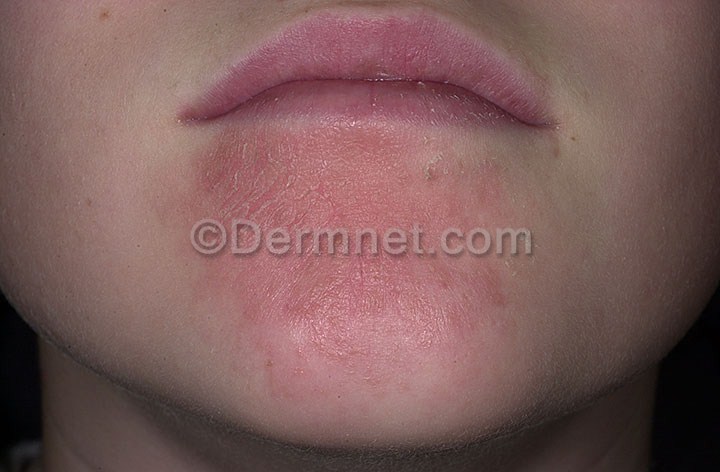
Disease: Eczema Photos